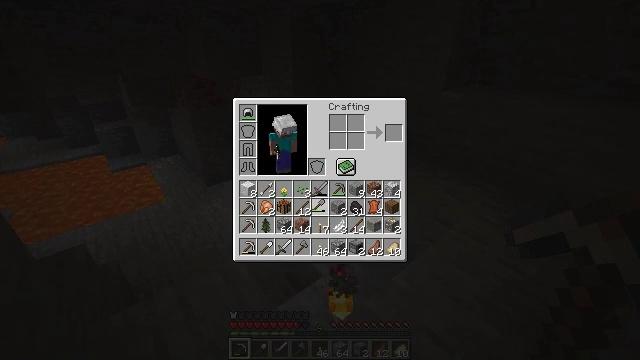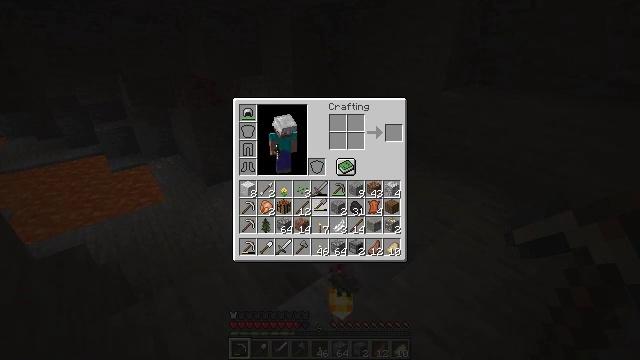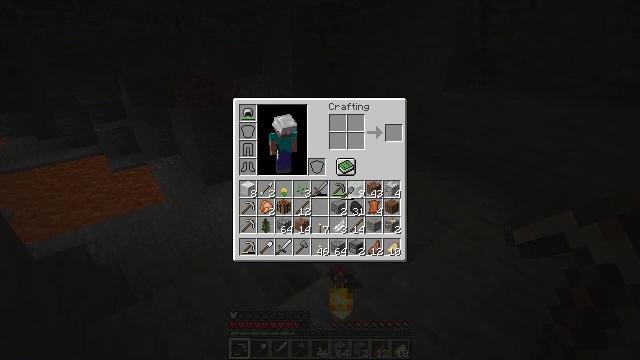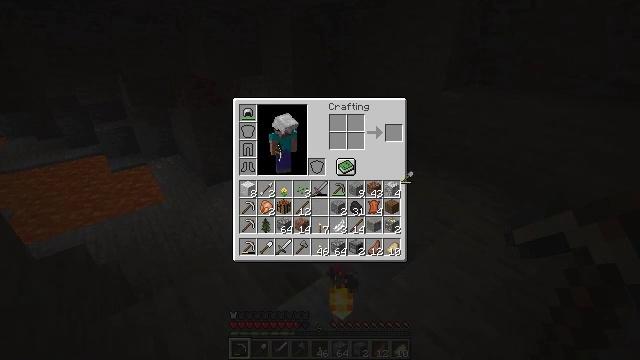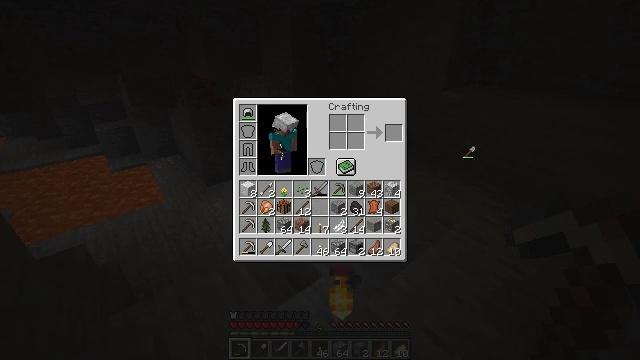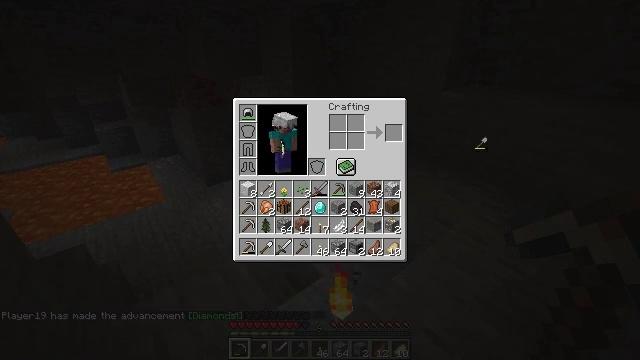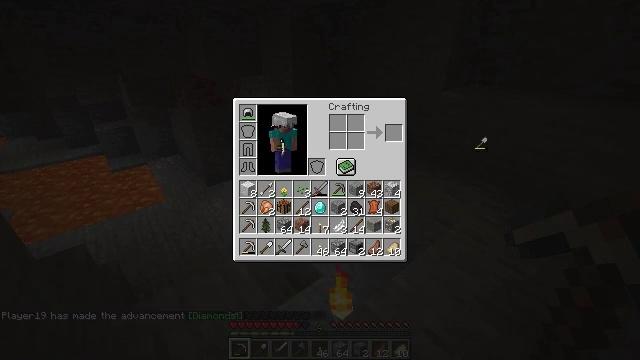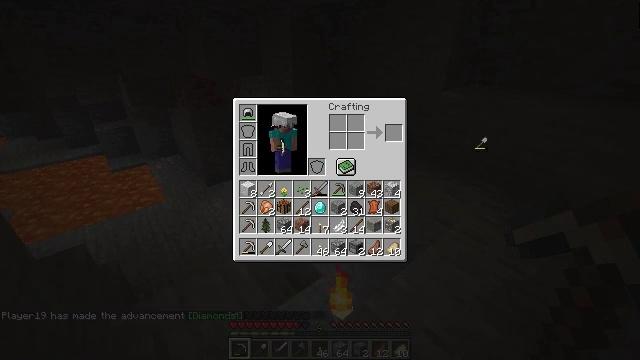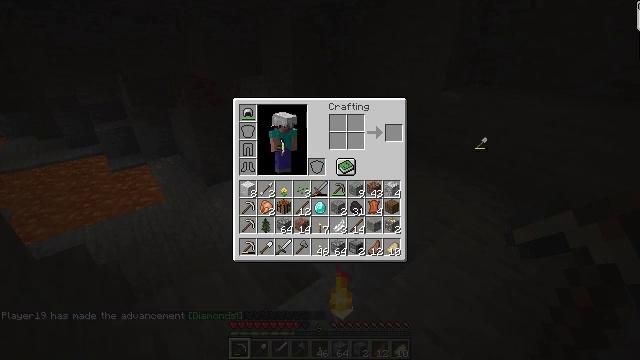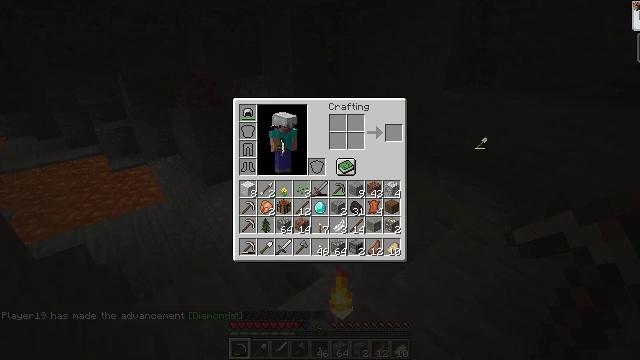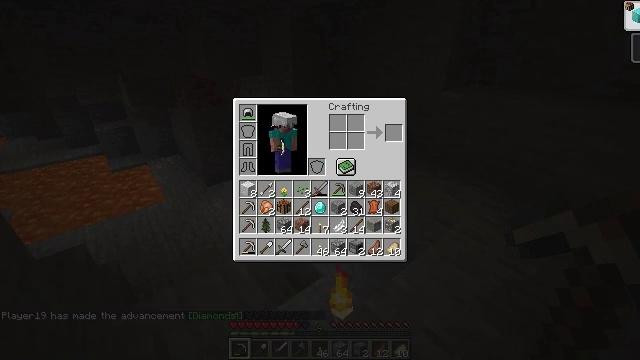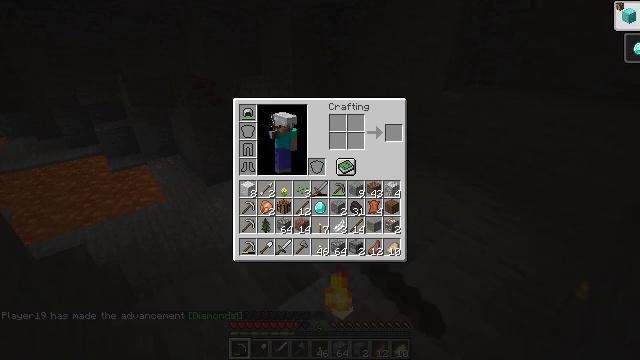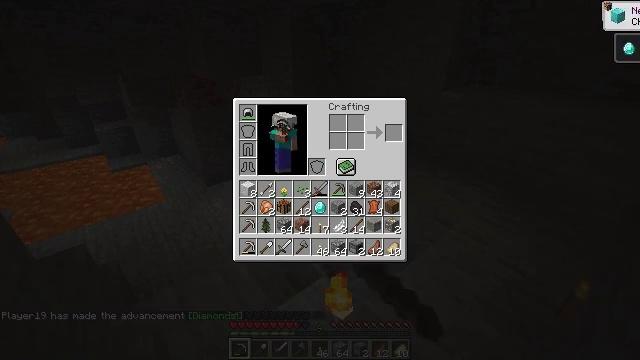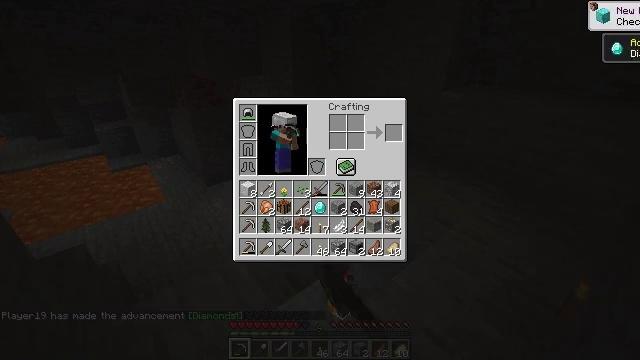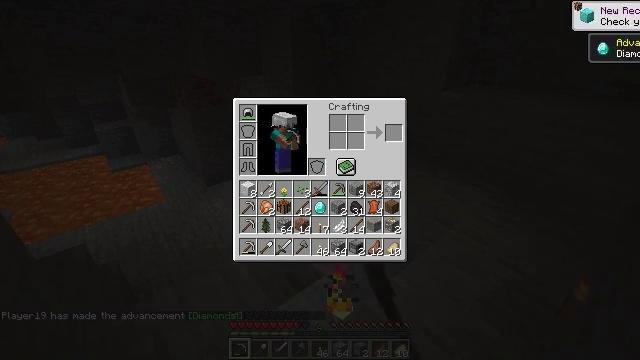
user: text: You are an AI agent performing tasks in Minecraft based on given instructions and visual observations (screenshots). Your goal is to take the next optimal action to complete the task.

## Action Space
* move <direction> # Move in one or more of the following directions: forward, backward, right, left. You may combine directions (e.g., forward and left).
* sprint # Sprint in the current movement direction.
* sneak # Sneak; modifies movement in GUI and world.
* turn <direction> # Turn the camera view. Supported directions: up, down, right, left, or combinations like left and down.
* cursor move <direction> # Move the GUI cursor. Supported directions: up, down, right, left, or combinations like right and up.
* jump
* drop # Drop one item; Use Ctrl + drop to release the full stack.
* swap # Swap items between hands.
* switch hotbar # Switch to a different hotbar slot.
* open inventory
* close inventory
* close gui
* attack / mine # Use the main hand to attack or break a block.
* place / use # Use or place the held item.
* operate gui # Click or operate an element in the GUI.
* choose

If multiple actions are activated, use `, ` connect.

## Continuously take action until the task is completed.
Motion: motion action
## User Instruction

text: Remove a stone shovel from the inventory.
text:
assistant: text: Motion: operate gui
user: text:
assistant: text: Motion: cursor move right and up
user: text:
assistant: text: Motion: cursor move right and up
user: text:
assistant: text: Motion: cursor move right and up
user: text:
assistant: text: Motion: cursor move right and up
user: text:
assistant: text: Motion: operate gui
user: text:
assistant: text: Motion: operate gui
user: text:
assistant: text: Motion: operate gui
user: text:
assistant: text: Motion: operate gui
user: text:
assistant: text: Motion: no_op
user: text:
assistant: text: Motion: no_op
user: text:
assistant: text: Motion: no_op
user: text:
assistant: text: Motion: no_op
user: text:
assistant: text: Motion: no_op
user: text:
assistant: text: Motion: no_op